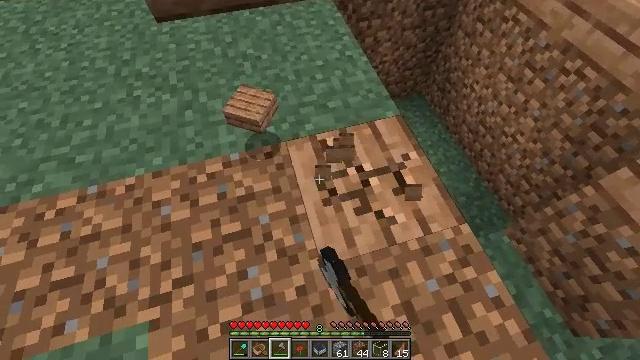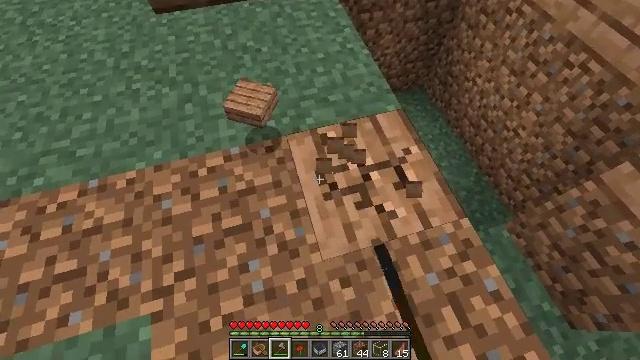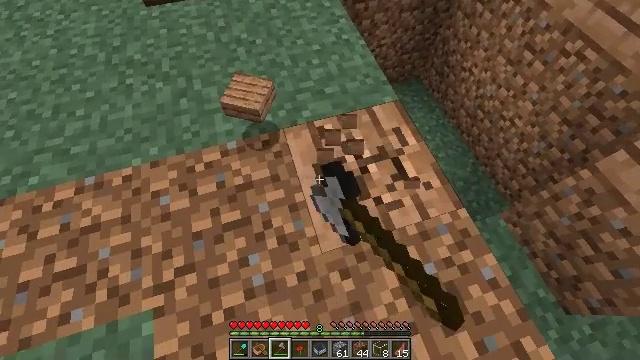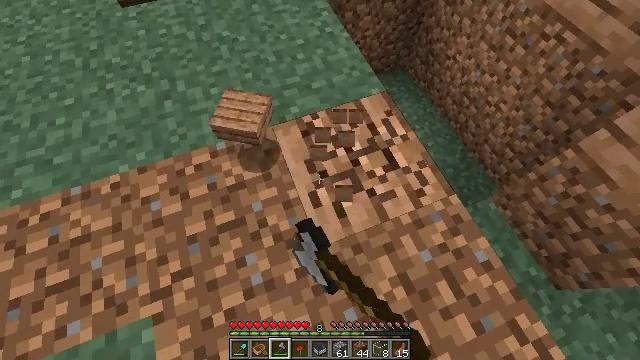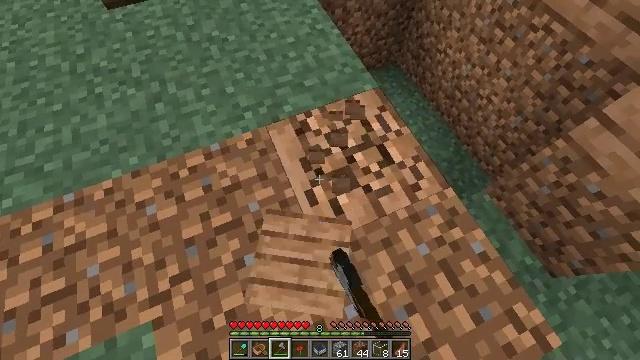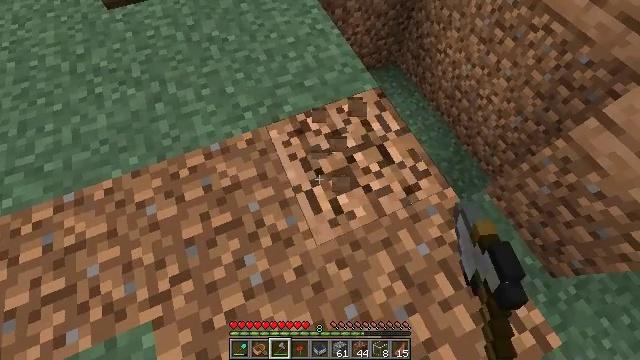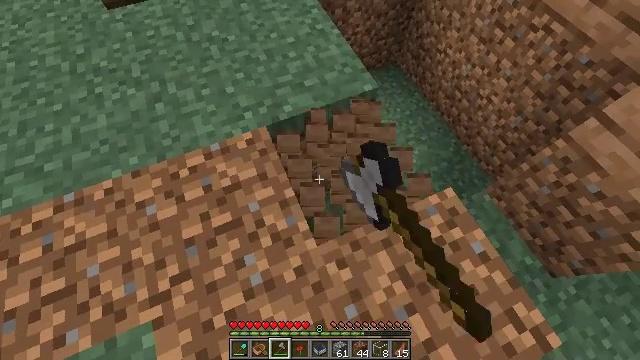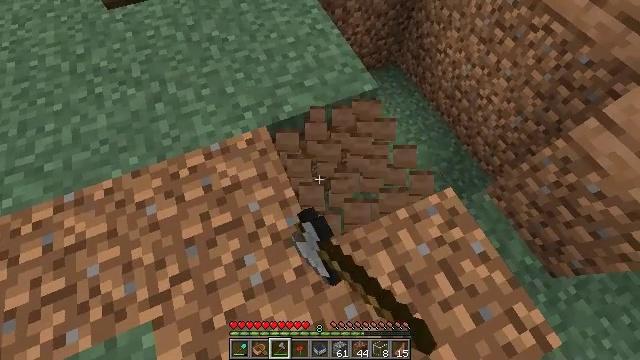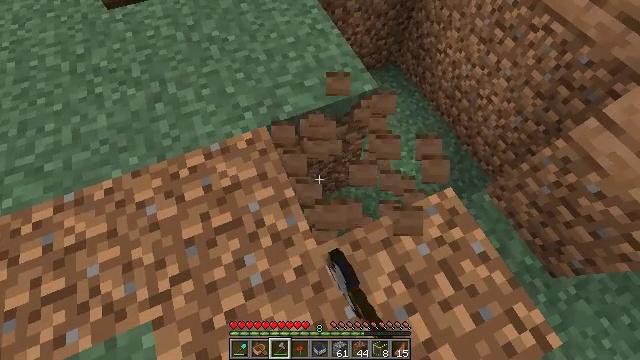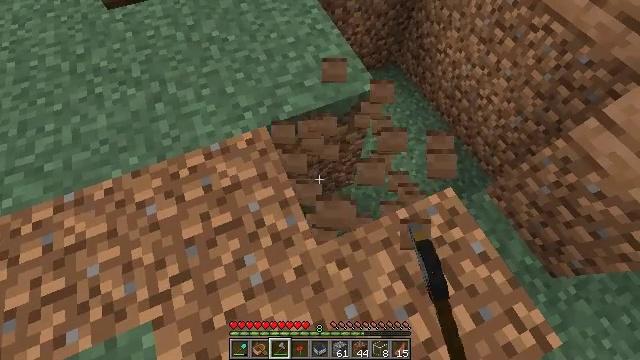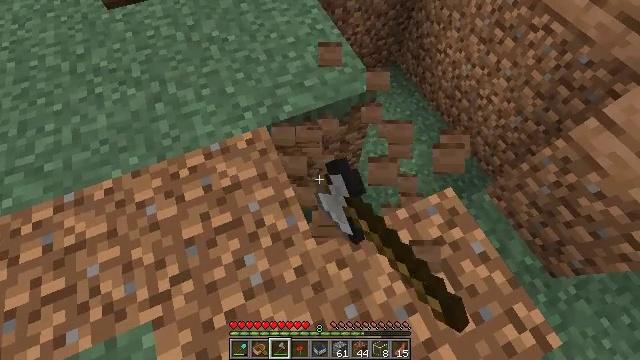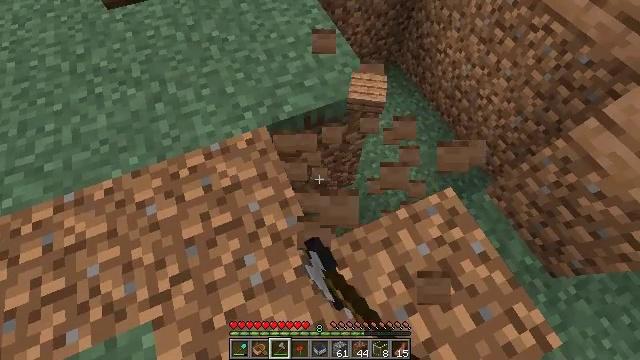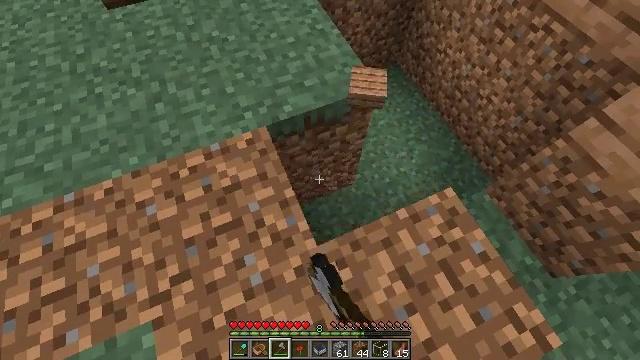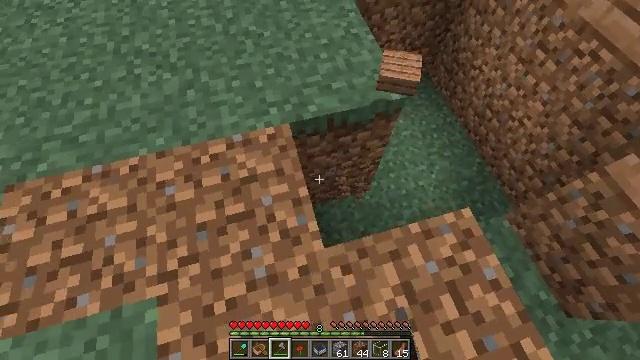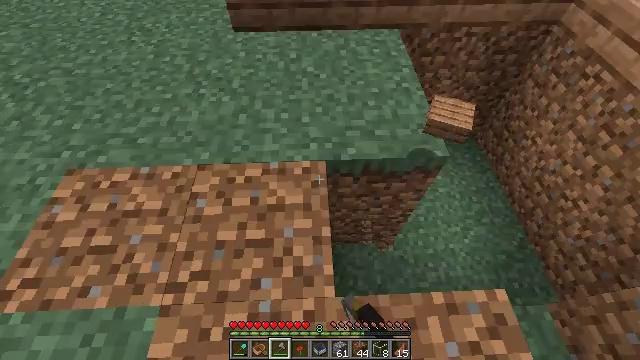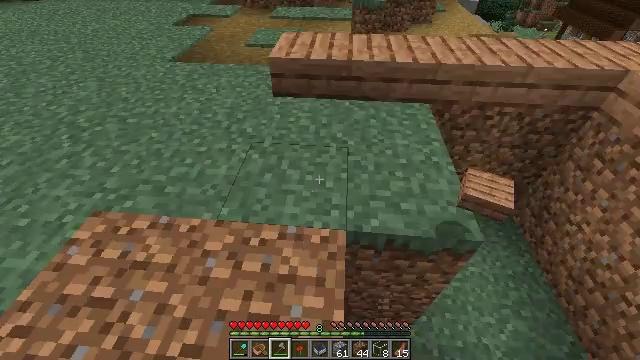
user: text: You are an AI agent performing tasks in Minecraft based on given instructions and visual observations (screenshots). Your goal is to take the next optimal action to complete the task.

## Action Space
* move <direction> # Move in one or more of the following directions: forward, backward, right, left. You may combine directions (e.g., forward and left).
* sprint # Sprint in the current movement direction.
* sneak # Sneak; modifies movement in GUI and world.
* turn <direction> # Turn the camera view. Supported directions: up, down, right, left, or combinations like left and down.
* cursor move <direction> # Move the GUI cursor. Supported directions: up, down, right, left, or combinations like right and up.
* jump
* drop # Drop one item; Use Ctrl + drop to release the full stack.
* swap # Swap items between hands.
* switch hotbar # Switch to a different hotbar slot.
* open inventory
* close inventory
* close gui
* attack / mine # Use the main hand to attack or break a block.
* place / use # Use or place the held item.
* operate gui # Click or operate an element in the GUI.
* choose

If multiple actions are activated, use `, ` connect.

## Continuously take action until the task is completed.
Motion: motion action
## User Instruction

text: Attack the jungle slab to break it.
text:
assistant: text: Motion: turn down, attack / mine
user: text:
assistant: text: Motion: turn right and down, attack / mine
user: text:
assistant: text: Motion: turn right and down, attack / mine
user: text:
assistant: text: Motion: turn right, attack / mine
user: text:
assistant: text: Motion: attack / mine
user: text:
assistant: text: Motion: attack / mine
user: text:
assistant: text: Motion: attack / mine
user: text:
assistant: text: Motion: attack / mine
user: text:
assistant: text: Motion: attack / mine
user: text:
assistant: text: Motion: attack / mine
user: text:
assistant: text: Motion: attack / mine
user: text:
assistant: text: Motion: attack / mine
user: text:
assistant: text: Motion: turn left, attack / mine
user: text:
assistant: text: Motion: move forward, turn left and up
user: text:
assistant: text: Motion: move forward, turn left and up
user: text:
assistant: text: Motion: move forward, turn left and up
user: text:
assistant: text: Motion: move forward and move left, turn up
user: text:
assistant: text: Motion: move forward and move left, turn up
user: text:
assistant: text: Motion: move forward, turn right and up
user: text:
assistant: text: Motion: move forward
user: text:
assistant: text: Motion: move forward
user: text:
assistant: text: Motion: move forward
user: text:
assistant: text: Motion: move forward, turn down
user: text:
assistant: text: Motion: move forward, turn down, attack / mine
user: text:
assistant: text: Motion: turn right and down, attack / mine
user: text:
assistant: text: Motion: turn right and down, attack / mine
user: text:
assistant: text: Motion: attack / mine
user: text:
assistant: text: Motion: attack / mine
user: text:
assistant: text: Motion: attack / mine
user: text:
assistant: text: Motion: attack / mine